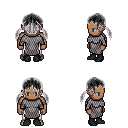
a pixel art fantasy rpg character, male body template, human, dark skin, chain mail, white pants, gray twin-tailed hairstyle, black shoes, four views (front, back, left, right), 2x2 character sprite sheet, small pixel art, hard edges, no anti-aliasing